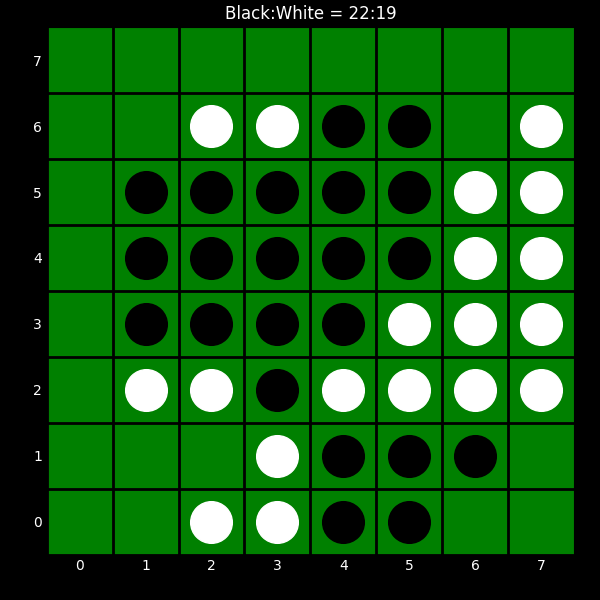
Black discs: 22
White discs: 19